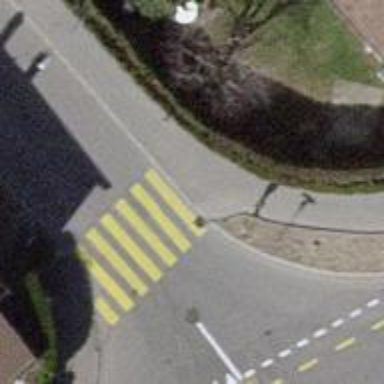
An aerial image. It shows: Uncontrolled zebra crossing on the road.